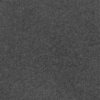
Label: dusty